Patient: sex M, age 45
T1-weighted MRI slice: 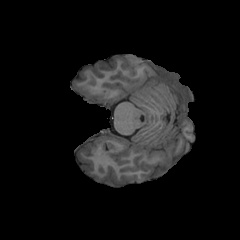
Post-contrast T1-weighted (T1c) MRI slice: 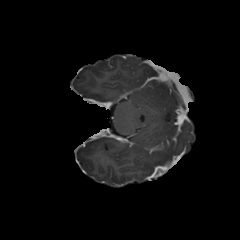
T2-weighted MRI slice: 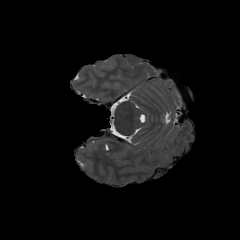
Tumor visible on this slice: no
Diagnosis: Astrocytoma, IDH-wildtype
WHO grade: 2